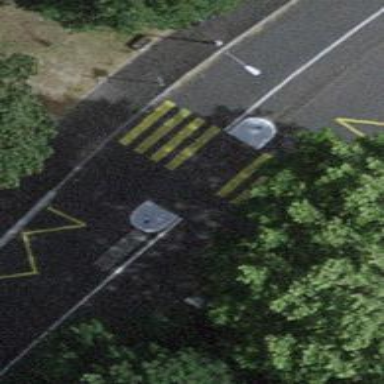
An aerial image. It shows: Marked zebra crossing with pedestrian island.